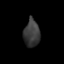
Tissue: skin
Cell type: Epithelial cells
Senescence score: 0.259
Nuclear area (px): 428
Mean DAPI intensity: 57.715